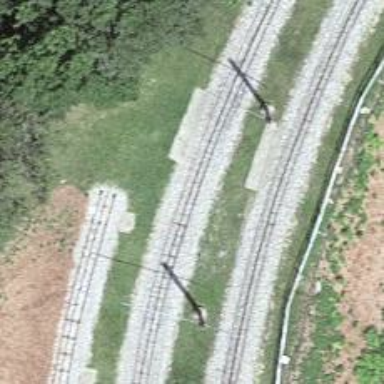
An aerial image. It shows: Narrow gauge railway with electrified contact lines.